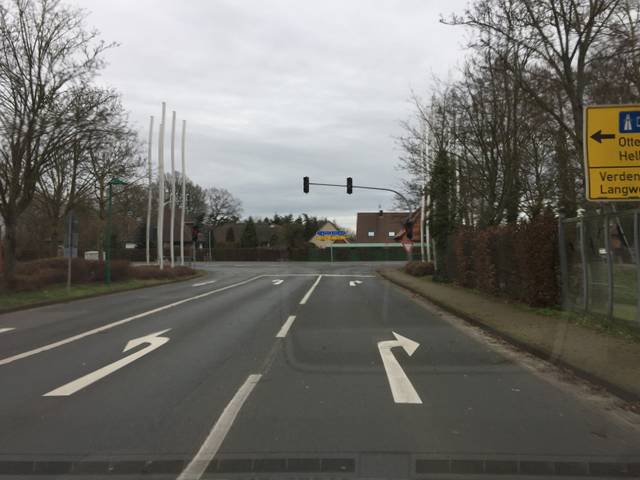
Region: Germany
Coordinates: 53.06, 9.171